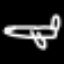
Label: airplane